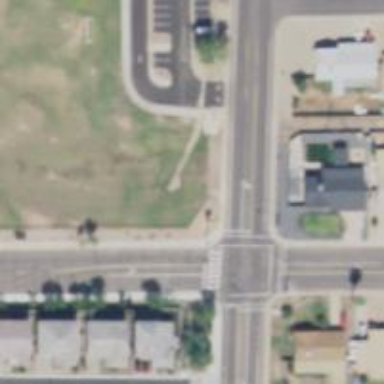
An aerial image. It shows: Solid stop line on the road marking.